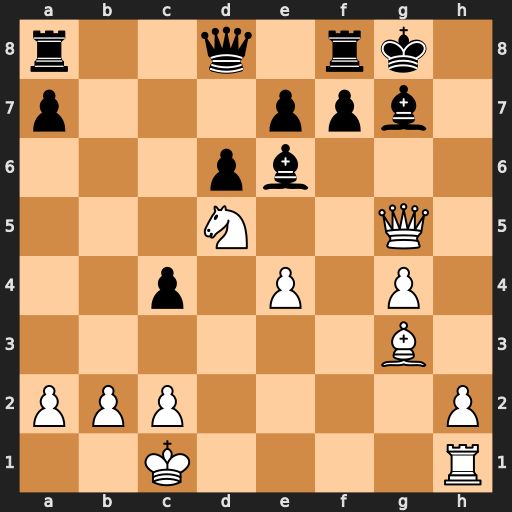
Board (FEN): r2q1rk1/p3ppb1/3pb3/3N2Q1/2p1P1P1/6B1/PPP4P/2K4R
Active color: w
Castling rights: -
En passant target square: -
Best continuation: Nxe7+ Qxe7 Qxe7